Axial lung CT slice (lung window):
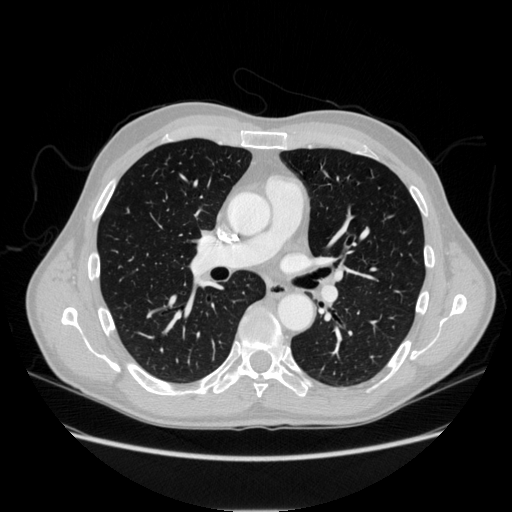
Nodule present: no